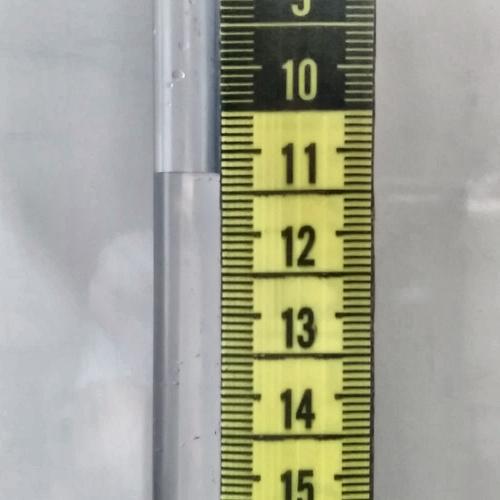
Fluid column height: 11.3 cm